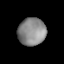
Tissue: lung
Cell type: Fibroblasts
Senescence score: 0.5776
Nuclear area (px): 742
Mean DAPI intensity: 138.018